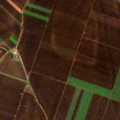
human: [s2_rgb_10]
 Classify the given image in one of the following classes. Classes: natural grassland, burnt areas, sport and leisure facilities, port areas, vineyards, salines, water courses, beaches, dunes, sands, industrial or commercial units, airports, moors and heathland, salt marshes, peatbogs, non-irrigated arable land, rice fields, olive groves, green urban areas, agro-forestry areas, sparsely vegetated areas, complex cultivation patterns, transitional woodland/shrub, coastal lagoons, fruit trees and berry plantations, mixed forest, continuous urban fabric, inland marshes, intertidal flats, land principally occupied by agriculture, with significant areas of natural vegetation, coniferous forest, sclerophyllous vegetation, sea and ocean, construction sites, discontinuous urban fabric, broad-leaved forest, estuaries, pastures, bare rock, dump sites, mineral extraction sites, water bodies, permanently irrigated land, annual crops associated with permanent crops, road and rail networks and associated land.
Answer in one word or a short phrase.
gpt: non-irrigated arable land